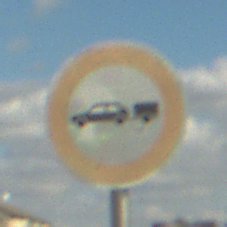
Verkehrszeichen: VerbotPersonenkraftwagenMitAnhaenger
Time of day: MorningAfternoon
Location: Outdoor (RoadRail)
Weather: PartlyCloudy
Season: NotSpecified
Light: Natural